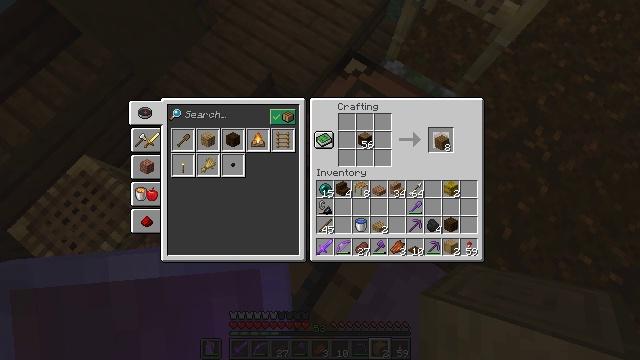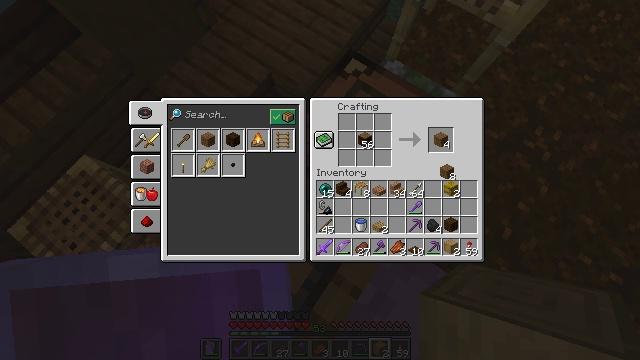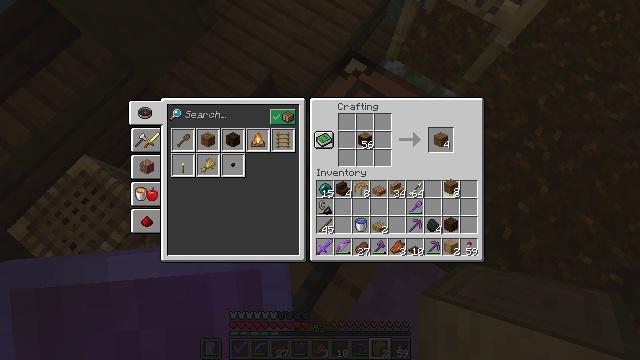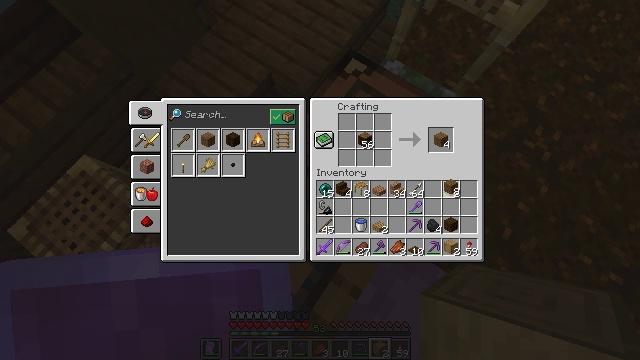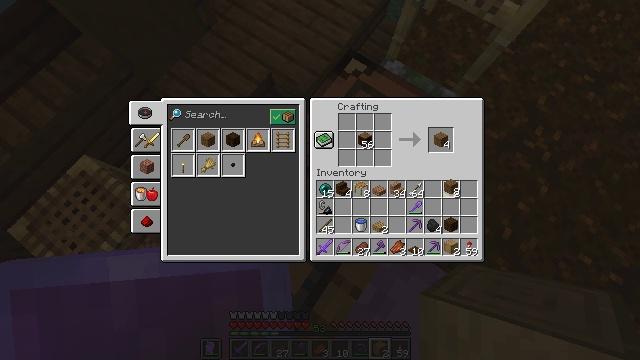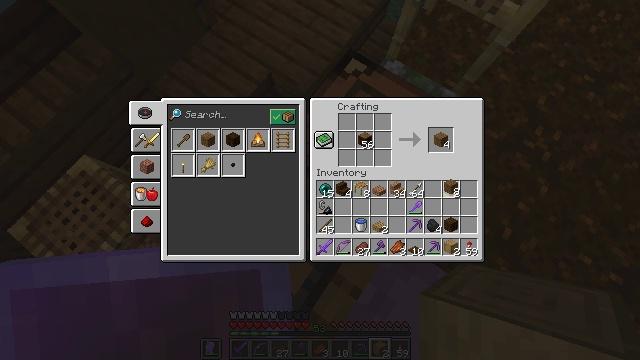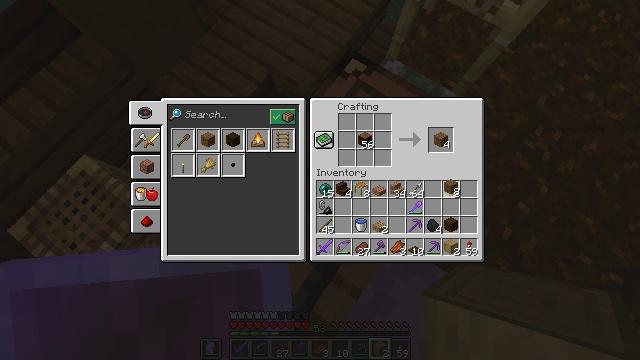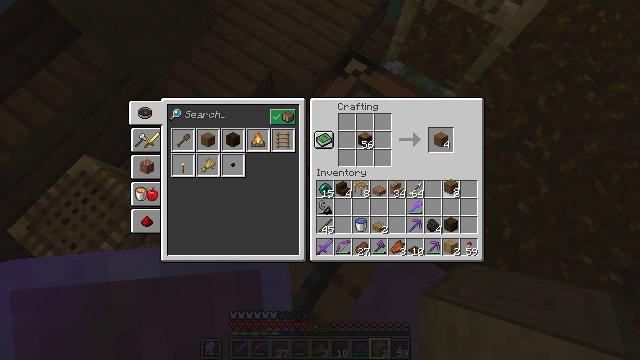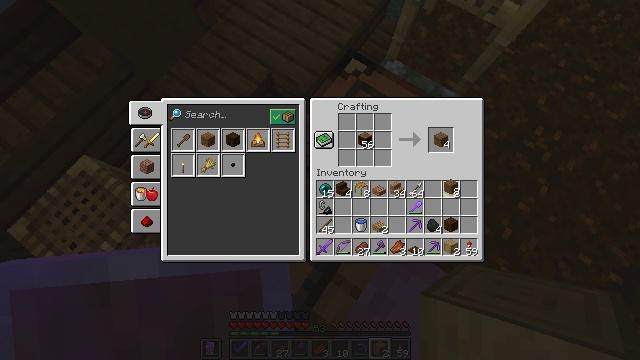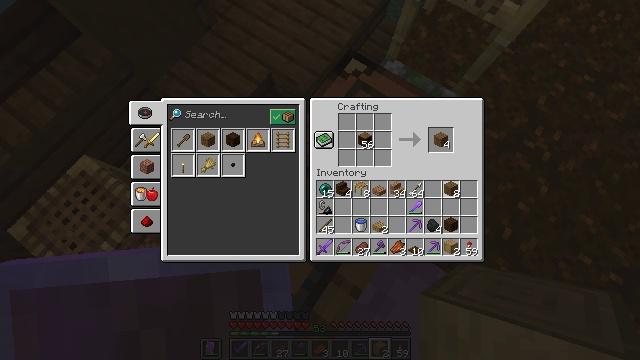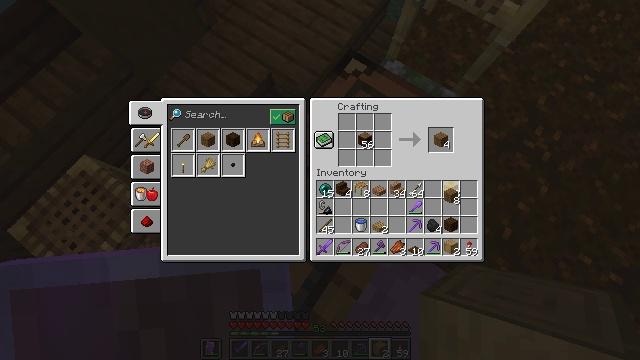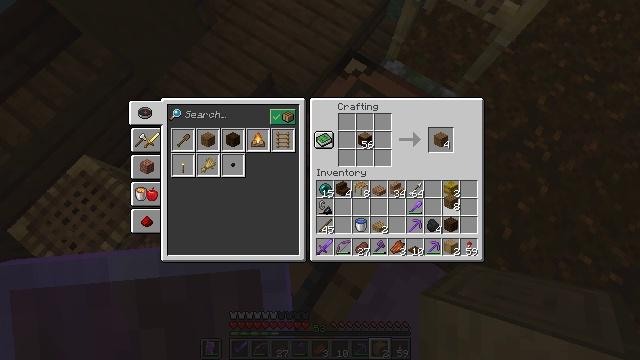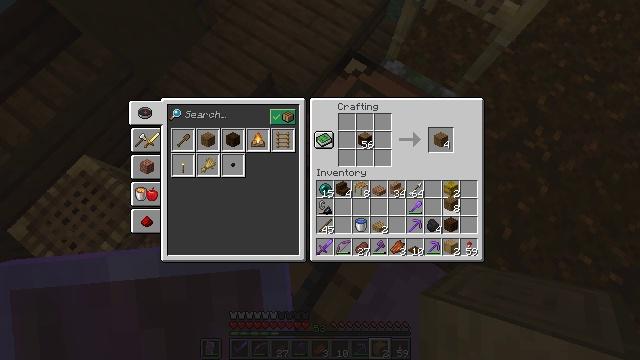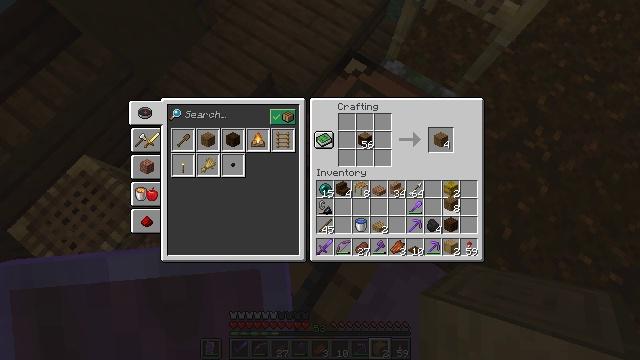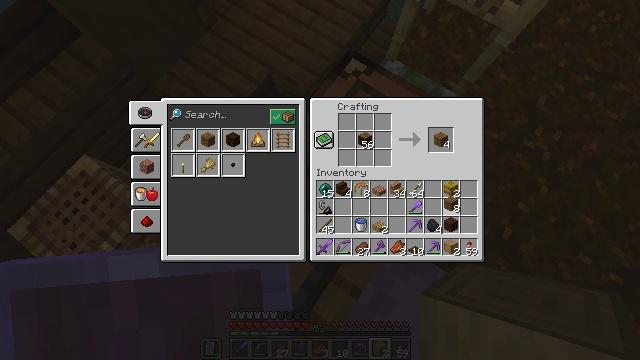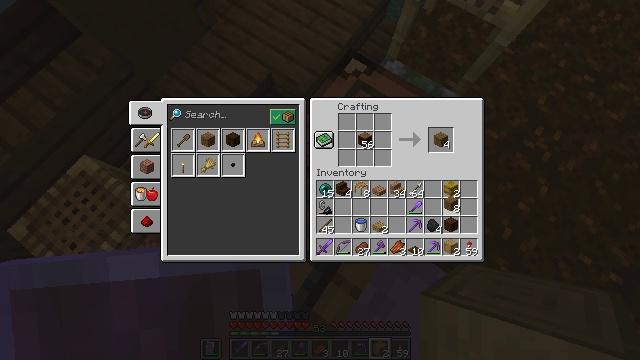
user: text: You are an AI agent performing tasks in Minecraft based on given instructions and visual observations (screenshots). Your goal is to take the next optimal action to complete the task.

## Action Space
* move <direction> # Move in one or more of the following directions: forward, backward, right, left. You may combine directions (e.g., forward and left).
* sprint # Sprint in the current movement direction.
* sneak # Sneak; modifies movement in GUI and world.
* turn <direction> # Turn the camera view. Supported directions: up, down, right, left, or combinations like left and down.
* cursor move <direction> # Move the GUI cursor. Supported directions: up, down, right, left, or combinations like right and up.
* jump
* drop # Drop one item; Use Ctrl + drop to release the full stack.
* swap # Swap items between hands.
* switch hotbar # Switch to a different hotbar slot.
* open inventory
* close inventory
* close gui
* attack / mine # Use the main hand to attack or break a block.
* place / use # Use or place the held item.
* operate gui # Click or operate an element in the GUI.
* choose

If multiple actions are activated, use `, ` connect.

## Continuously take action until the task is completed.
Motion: motion action
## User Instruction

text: Craft spruce stairs from spruce planks.
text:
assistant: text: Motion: turn down
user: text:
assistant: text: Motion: turn down
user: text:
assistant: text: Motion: no_op
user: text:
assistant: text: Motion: no_op
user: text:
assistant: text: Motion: no_op
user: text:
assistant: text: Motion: no_op
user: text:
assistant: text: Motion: no_op
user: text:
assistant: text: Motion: no_op
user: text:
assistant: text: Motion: no_op
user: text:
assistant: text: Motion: turn down
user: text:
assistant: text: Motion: no_op
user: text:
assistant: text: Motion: no_op
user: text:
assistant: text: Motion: no_op
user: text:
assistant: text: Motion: no_op
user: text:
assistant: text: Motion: no_op
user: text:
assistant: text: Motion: attack / mine
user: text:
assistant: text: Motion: attack / mine
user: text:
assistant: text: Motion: no_op
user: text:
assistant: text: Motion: no_op
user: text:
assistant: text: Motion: no_op
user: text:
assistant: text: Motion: no_op
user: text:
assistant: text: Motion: no_op
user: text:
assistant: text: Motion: no_op
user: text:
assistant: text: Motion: use / place
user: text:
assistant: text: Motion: use / place
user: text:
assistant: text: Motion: no_op
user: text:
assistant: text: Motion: no_op
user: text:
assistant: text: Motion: no_op
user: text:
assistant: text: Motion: no_op
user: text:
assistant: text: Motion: no_op